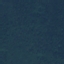
Label: Forest